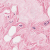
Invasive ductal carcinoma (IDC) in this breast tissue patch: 0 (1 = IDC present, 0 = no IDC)